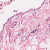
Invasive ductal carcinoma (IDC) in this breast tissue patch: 0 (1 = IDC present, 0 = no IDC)